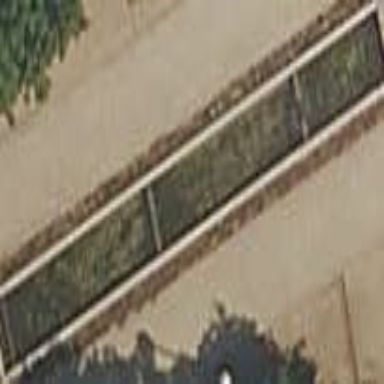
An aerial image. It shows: Pond with kerb barrier around it.